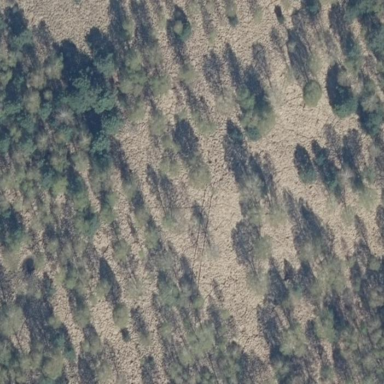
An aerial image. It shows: Patch of scrub vegetation.